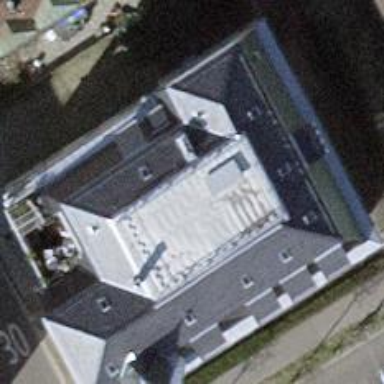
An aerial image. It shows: Building with half-hipped roof shape.